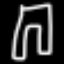
Label: pants